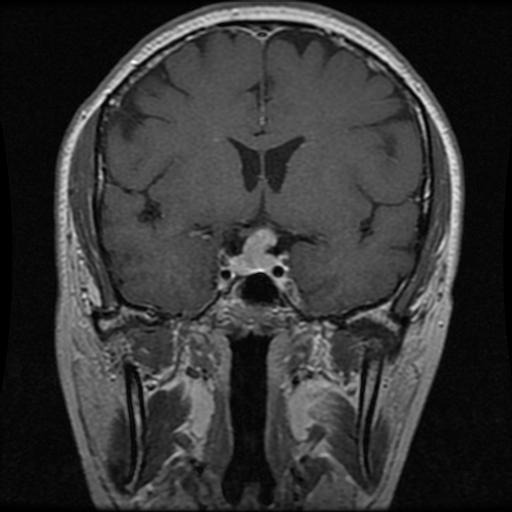
Label: pituitary